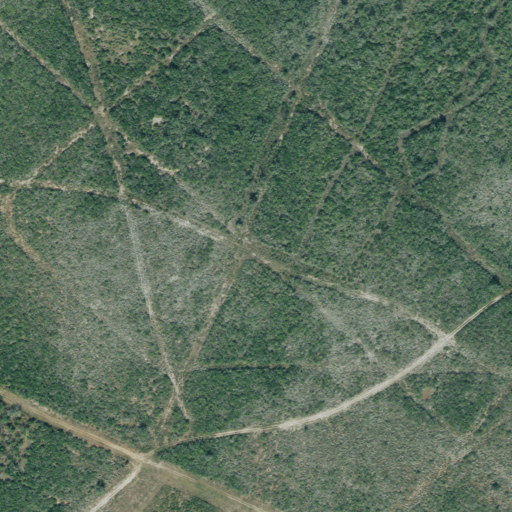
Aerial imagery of ridge(s) in Texas named Crater Ridge containing shrub, deciduous forest, and mixed forest